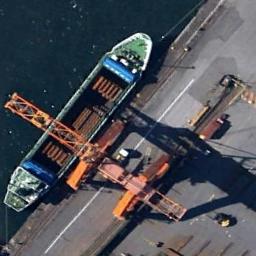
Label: ship